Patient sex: F
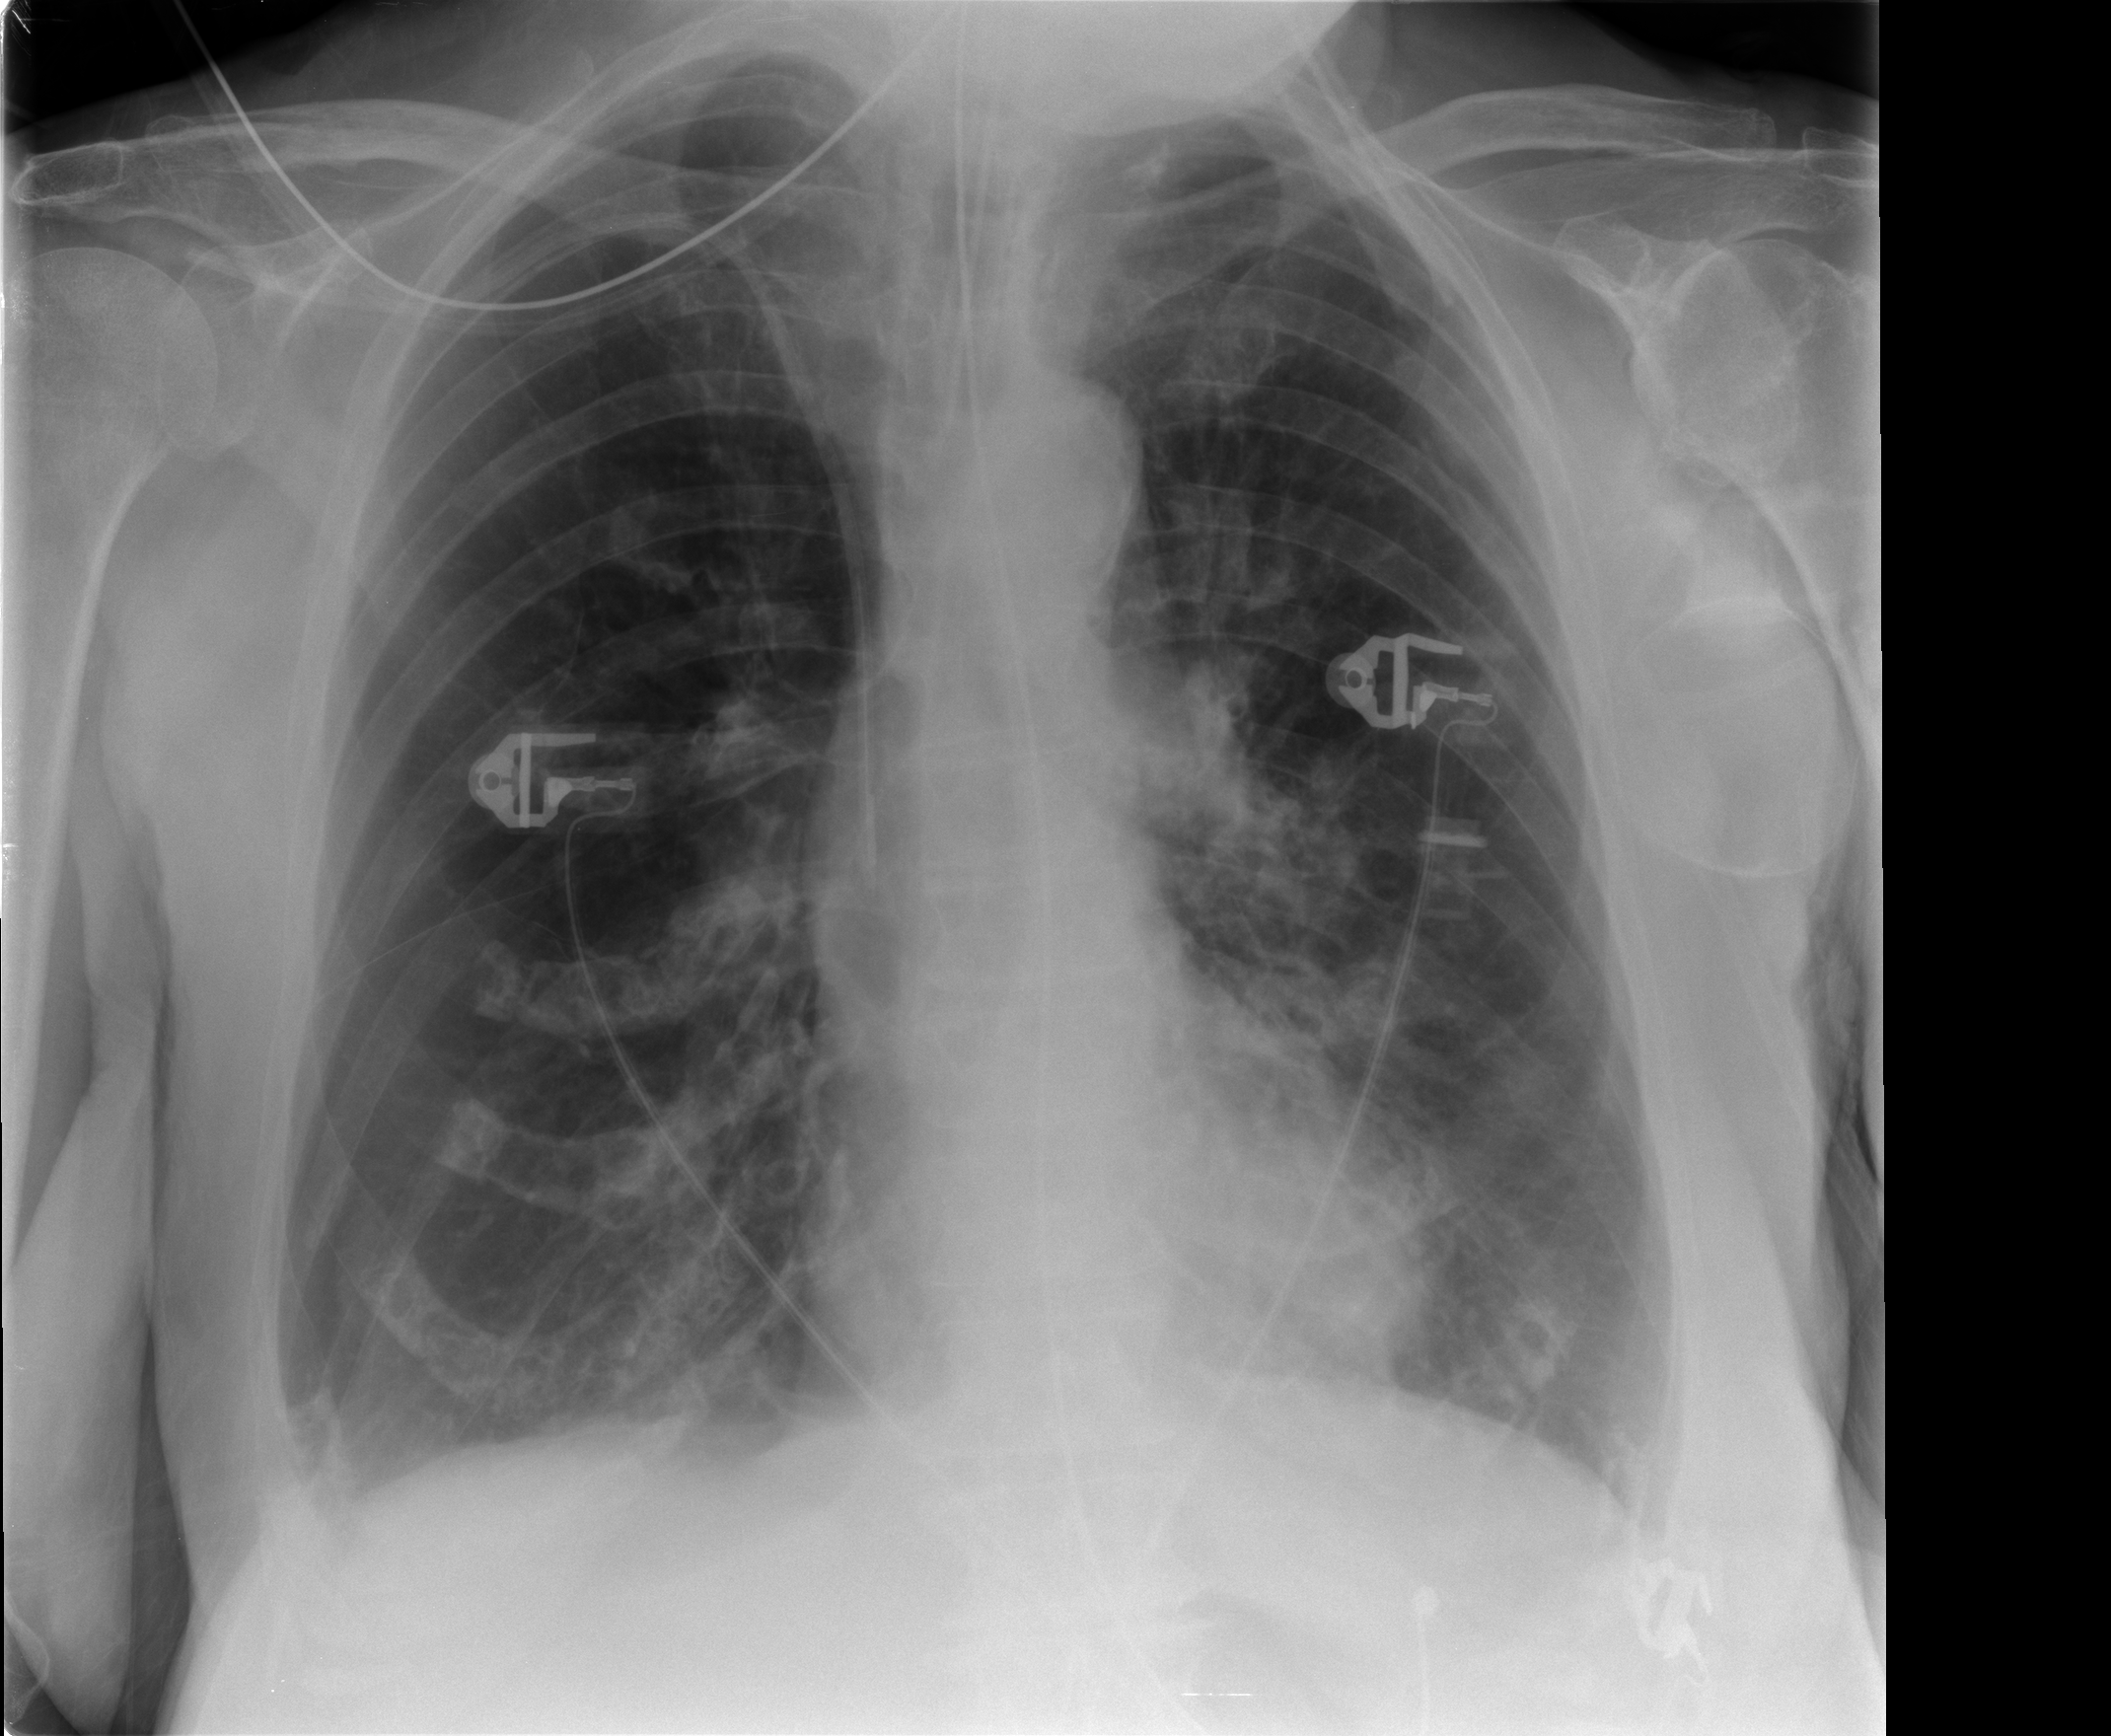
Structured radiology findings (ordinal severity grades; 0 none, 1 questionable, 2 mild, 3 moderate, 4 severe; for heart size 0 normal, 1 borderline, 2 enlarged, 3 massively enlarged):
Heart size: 0
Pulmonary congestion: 0
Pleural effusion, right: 0
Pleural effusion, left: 0
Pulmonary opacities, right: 0
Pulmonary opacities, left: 1
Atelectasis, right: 0
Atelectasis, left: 0